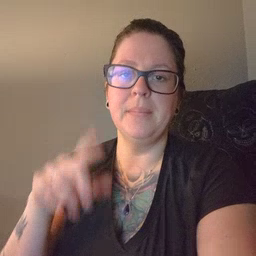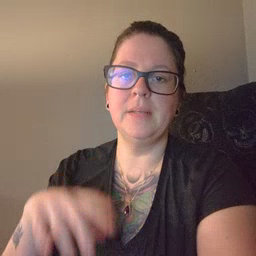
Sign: up